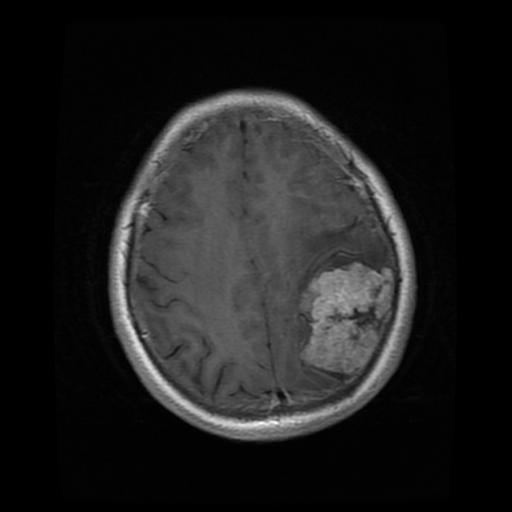
Label: meningioma